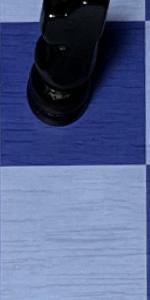
Label: Empty